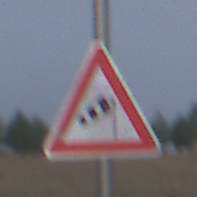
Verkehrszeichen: SeitenwindVonRechts
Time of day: SunriseSunset
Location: Outdoor (Nature)
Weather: Overcast
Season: NotSpecified
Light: Natural